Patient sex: M
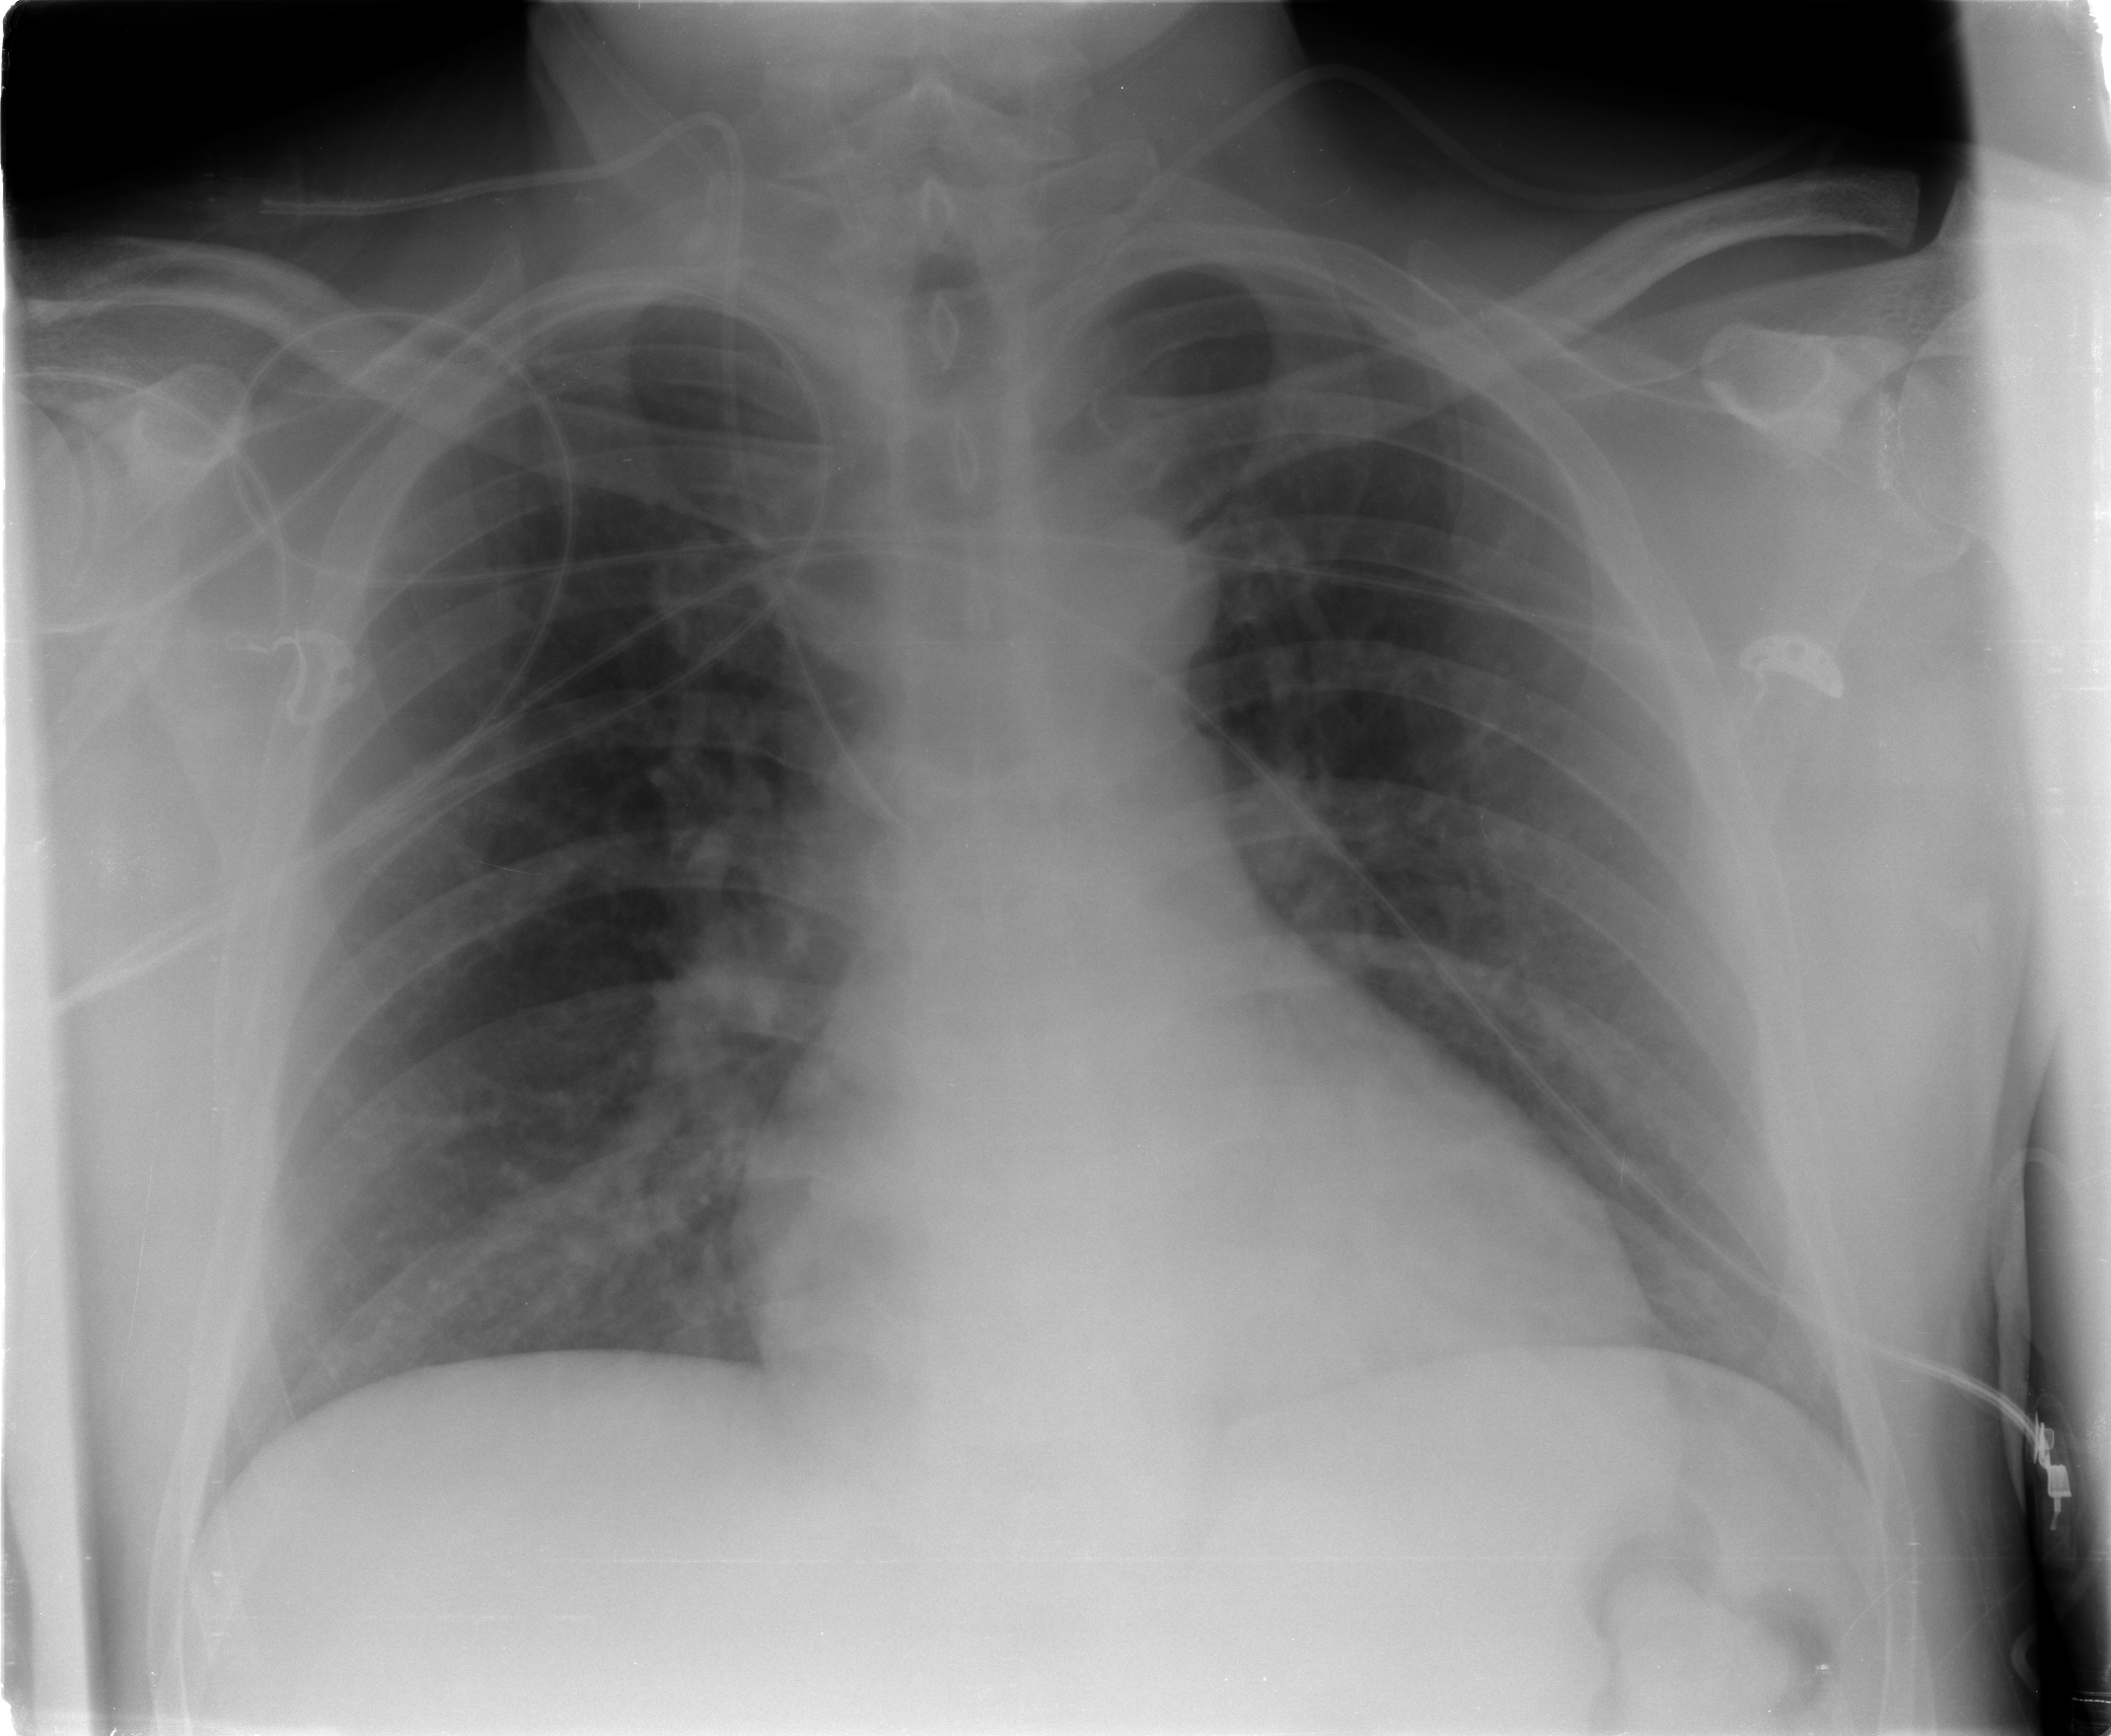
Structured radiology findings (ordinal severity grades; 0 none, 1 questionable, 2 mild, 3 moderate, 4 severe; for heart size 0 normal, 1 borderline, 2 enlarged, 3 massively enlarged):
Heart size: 0
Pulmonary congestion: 2
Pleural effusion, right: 0
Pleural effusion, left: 0
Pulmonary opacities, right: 0
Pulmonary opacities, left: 0
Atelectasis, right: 2
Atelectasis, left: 0